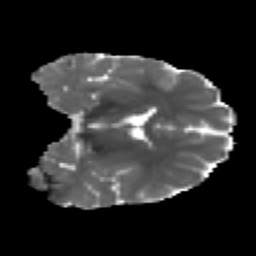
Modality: MD
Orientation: coronal
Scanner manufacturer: ge
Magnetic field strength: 3 T
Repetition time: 7.98 s
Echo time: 0.0701 s